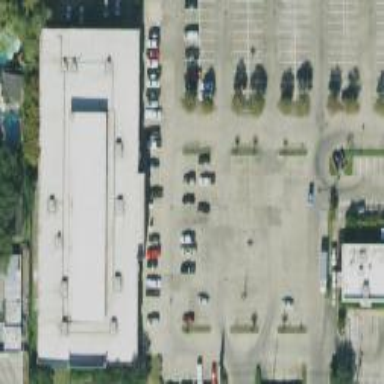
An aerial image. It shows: Parking space is available.